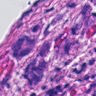
Metastatic tissue present: yes